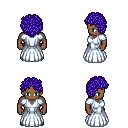
a pixel art fantasy rpg character, male body template, human, dark skin, underdress, gold greaves, blue curly afro hairstyle, black shoes, four views (front, back, left, right), 2x2 character sprite sheet, small pixel art, hard edges, no anti-aliasing